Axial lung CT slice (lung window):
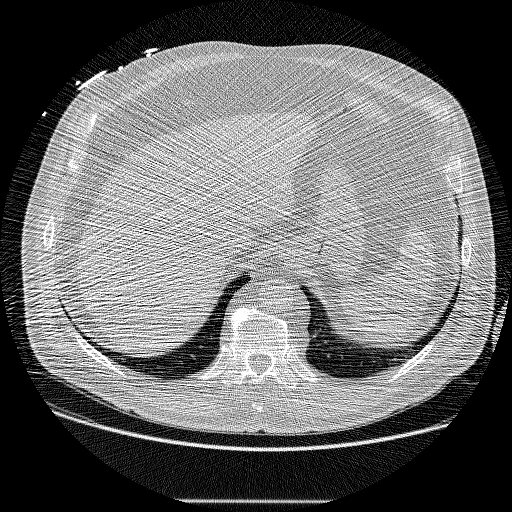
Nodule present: no